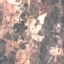
Label: HerbaceousVegetation